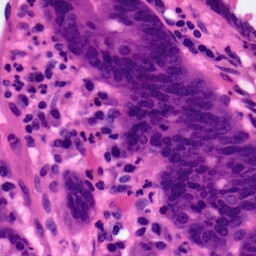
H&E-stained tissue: Pancreatic